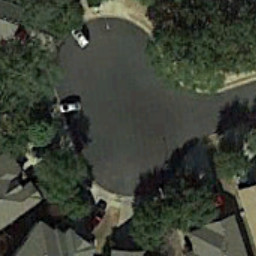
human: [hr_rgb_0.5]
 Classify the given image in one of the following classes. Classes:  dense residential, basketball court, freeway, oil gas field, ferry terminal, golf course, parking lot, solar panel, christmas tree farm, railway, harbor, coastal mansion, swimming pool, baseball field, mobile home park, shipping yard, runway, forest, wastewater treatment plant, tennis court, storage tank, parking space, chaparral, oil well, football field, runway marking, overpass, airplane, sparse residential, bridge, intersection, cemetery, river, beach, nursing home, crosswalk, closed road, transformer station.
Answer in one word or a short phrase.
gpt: closed road